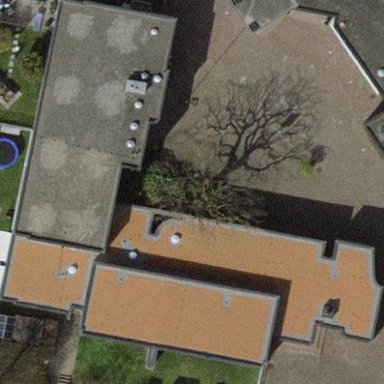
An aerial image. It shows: Building.